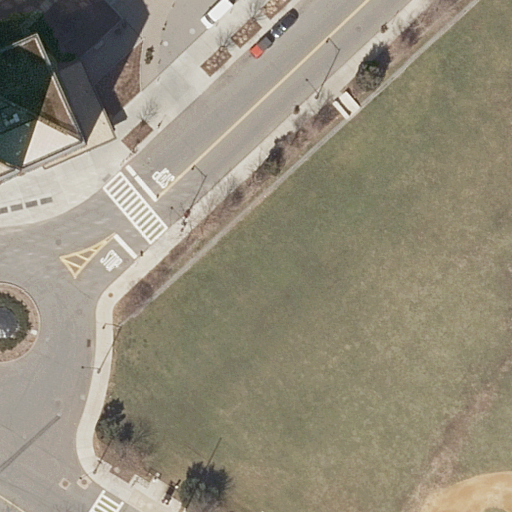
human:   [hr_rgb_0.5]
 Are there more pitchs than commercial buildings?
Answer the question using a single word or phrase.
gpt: yes

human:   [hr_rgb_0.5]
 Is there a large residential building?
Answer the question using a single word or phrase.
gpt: no

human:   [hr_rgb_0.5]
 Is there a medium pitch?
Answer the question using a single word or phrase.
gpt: no

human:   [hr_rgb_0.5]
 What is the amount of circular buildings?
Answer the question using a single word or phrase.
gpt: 0

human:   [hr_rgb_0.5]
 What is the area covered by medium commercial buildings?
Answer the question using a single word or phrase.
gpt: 0m2

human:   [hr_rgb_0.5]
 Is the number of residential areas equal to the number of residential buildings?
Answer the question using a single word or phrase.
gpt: yes

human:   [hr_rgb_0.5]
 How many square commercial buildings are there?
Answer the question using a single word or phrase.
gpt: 0

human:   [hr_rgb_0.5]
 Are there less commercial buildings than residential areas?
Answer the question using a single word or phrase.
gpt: yes

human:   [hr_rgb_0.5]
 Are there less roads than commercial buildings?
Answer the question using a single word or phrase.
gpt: no

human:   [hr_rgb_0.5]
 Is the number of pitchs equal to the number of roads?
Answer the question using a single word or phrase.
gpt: no

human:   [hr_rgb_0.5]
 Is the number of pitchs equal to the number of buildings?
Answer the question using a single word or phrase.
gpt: no

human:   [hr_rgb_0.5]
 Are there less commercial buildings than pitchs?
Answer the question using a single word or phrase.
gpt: yes

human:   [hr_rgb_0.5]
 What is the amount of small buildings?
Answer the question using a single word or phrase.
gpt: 0

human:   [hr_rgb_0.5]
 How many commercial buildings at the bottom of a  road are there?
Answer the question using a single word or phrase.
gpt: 0

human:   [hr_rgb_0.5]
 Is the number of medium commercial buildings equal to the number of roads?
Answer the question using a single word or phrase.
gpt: no

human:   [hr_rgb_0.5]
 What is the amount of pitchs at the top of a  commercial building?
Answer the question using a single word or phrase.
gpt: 0

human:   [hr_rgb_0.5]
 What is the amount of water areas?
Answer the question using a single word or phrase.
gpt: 0

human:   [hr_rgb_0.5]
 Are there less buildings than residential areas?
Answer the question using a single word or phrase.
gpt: no

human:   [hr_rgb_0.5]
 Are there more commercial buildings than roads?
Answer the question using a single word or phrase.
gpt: no

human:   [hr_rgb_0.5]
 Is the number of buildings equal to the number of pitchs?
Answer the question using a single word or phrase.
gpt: no

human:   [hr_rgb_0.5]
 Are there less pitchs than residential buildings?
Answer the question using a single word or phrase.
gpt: no

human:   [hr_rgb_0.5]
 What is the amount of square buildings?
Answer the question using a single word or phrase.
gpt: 0

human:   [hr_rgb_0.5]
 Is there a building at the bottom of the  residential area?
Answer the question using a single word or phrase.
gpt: no

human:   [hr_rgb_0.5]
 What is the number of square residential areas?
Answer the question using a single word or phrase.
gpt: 0

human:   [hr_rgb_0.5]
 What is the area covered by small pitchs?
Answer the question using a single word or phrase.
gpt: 65m2

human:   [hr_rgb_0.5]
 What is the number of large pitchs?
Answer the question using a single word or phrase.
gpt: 1

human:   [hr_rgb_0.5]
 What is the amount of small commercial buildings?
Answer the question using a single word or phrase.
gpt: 0

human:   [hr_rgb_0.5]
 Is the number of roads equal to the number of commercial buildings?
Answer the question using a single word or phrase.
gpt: no

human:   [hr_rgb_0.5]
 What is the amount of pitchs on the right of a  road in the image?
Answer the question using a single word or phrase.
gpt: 2

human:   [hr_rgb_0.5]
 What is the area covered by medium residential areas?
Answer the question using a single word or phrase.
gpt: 0m2

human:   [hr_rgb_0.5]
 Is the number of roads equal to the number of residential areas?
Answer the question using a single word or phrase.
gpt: no

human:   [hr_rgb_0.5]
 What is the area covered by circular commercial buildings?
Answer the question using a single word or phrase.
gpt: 0m2

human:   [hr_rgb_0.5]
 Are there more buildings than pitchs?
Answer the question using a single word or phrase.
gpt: no

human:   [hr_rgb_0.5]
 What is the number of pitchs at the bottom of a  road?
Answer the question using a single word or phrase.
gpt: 1

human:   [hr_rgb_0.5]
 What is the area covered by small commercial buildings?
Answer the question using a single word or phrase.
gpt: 0m2

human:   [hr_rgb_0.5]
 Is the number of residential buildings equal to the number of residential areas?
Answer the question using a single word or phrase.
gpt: yes